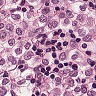
Metastatic tissue present: yes